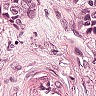
Metastatic tissue present: yes